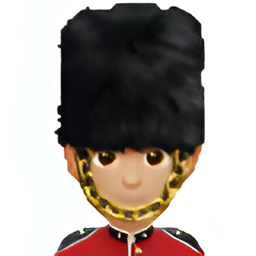
Name: male guard type 3
Emoji: 💂🏼‍♂️
Group: People & Body
Sub-group: person-role